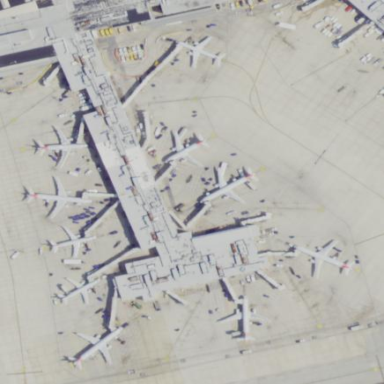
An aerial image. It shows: Apron at the airport.